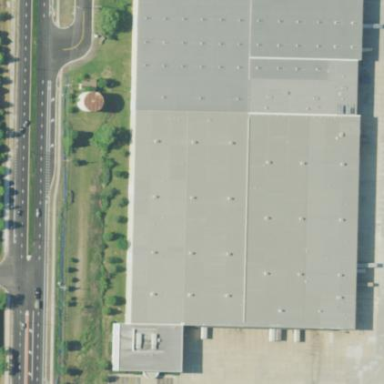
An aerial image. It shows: Warehouse building.